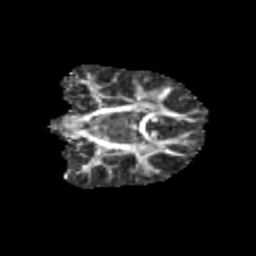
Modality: FA
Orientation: coronal
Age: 10
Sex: female
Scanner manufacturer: siemens
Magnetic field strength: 3 T
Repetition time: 3.8 s
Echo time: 0.07 s